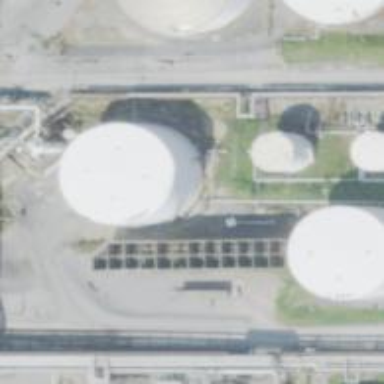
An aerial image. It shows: Storage tank that is man-made.